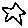
Label: star